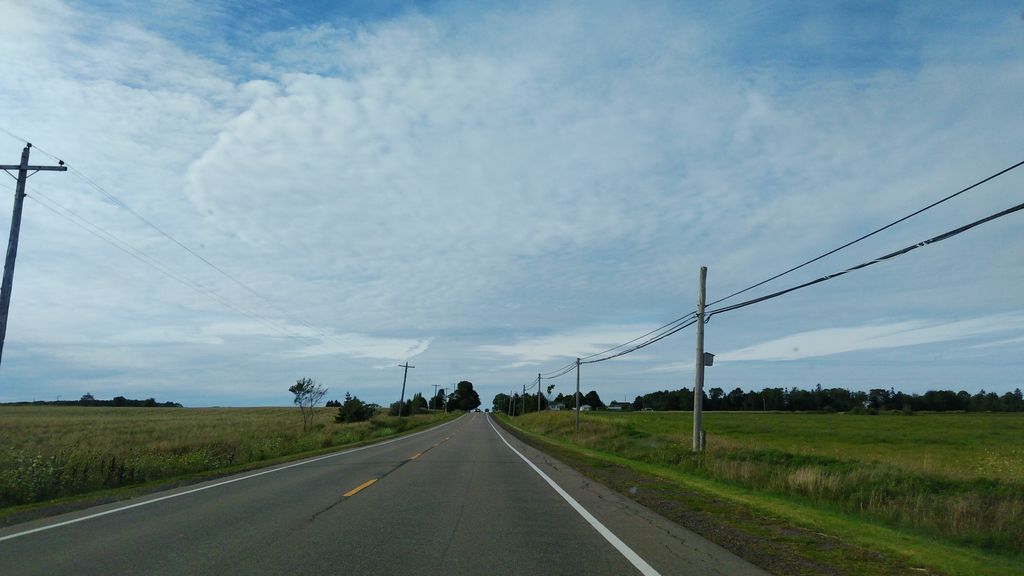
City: charlottetown